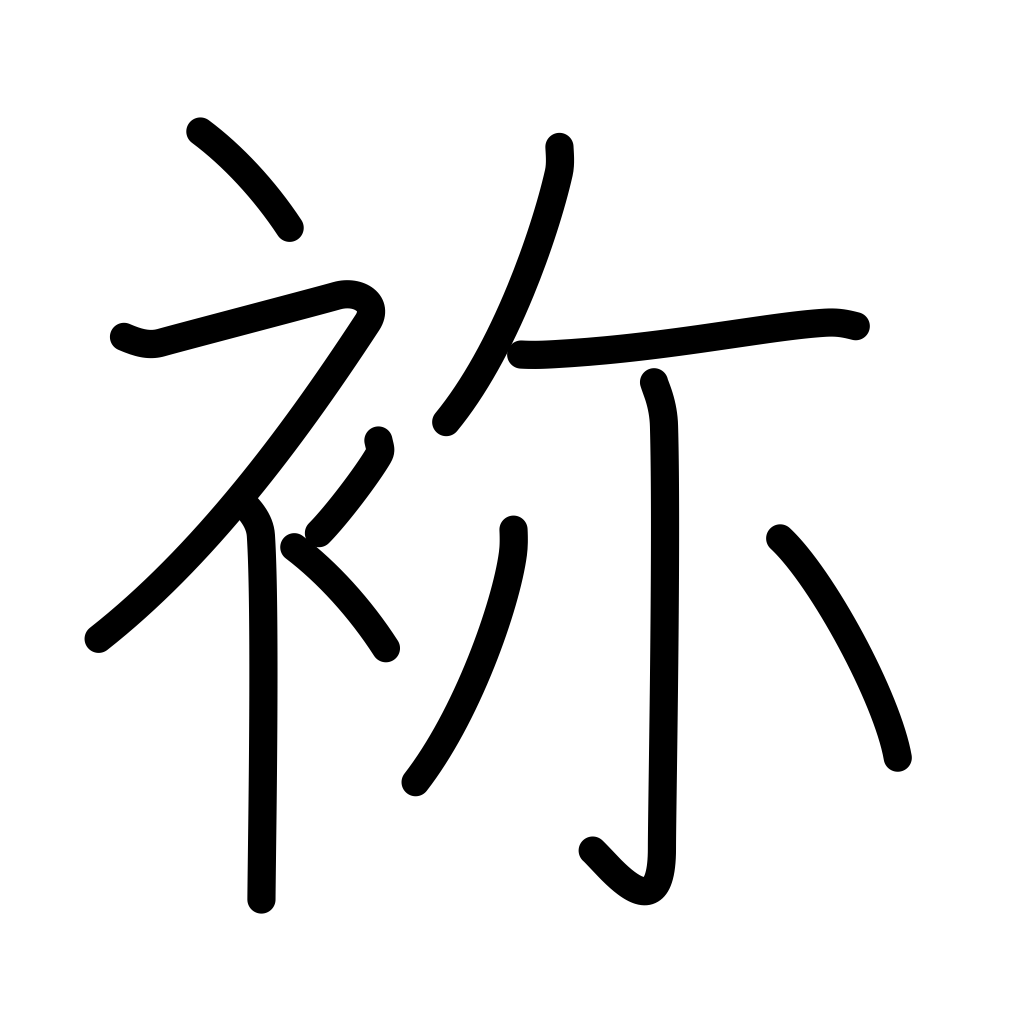
Meaning: ancestral shrine, embroidery